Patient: sex F, age 76
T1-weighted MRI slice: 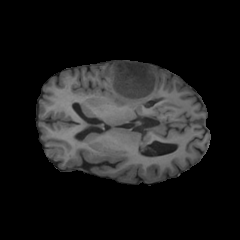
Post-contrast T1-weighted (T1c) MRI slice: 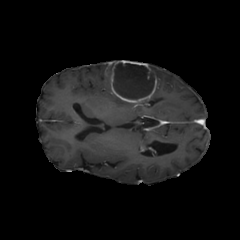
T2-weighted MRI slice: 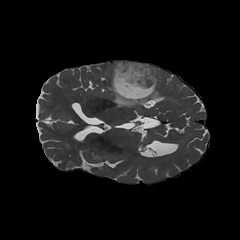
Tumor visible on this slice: yes
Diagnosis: Glioblastoma, IDH-wildtype
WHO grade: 4